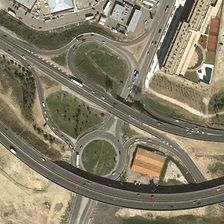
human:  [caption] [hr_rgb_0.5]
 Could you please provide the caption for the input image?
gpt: many green trees and some buildings are near a viaduct .

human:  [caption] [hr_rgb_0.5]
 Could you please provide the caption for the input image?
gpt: many green trees and some buildings are near a viaduct .

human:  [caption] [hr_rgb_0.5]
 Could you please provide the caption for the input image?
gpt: many green trees and some buildings are near a viaduct .

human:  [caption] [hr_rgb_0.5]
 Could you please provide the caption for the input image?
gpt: many green trees and some buildings are near a viaduct .

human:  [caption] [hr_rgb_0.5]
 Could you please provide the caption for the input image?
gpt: many green trees and some buildings are near a viaduct .